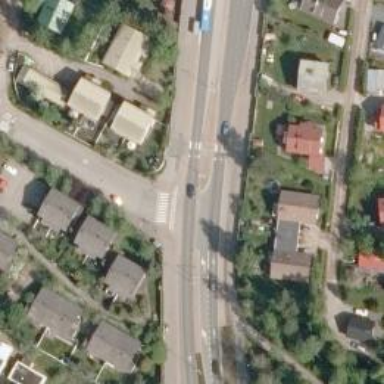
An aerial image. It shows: Road with "give way" sign.